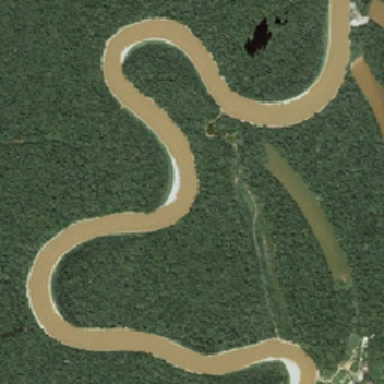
A m shaped river is lying in the rain forest .